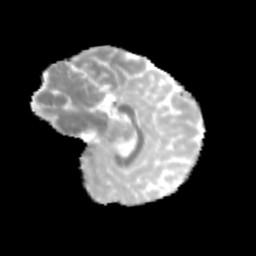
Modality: MD
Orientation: sagittal
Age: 12
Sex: female
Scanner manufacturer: siemens
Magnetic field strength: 3 T
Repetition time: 3.8 s
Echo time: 0.07 s